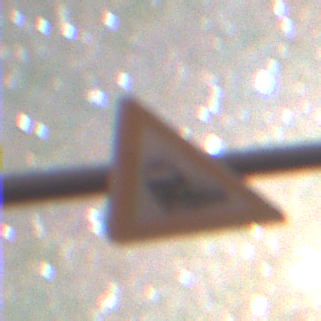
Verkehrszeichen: Bahnuebergang
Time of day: Night
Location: Outdoor (Nature)
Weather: Clear
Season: NotSpecified
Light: Natural